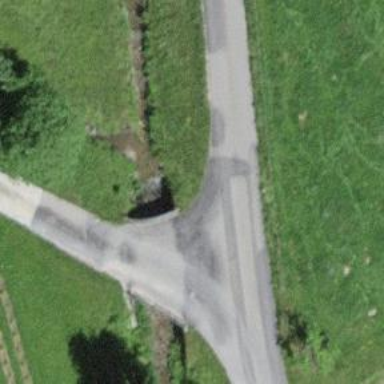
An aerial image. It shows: Culvert tunnel.